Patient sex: M
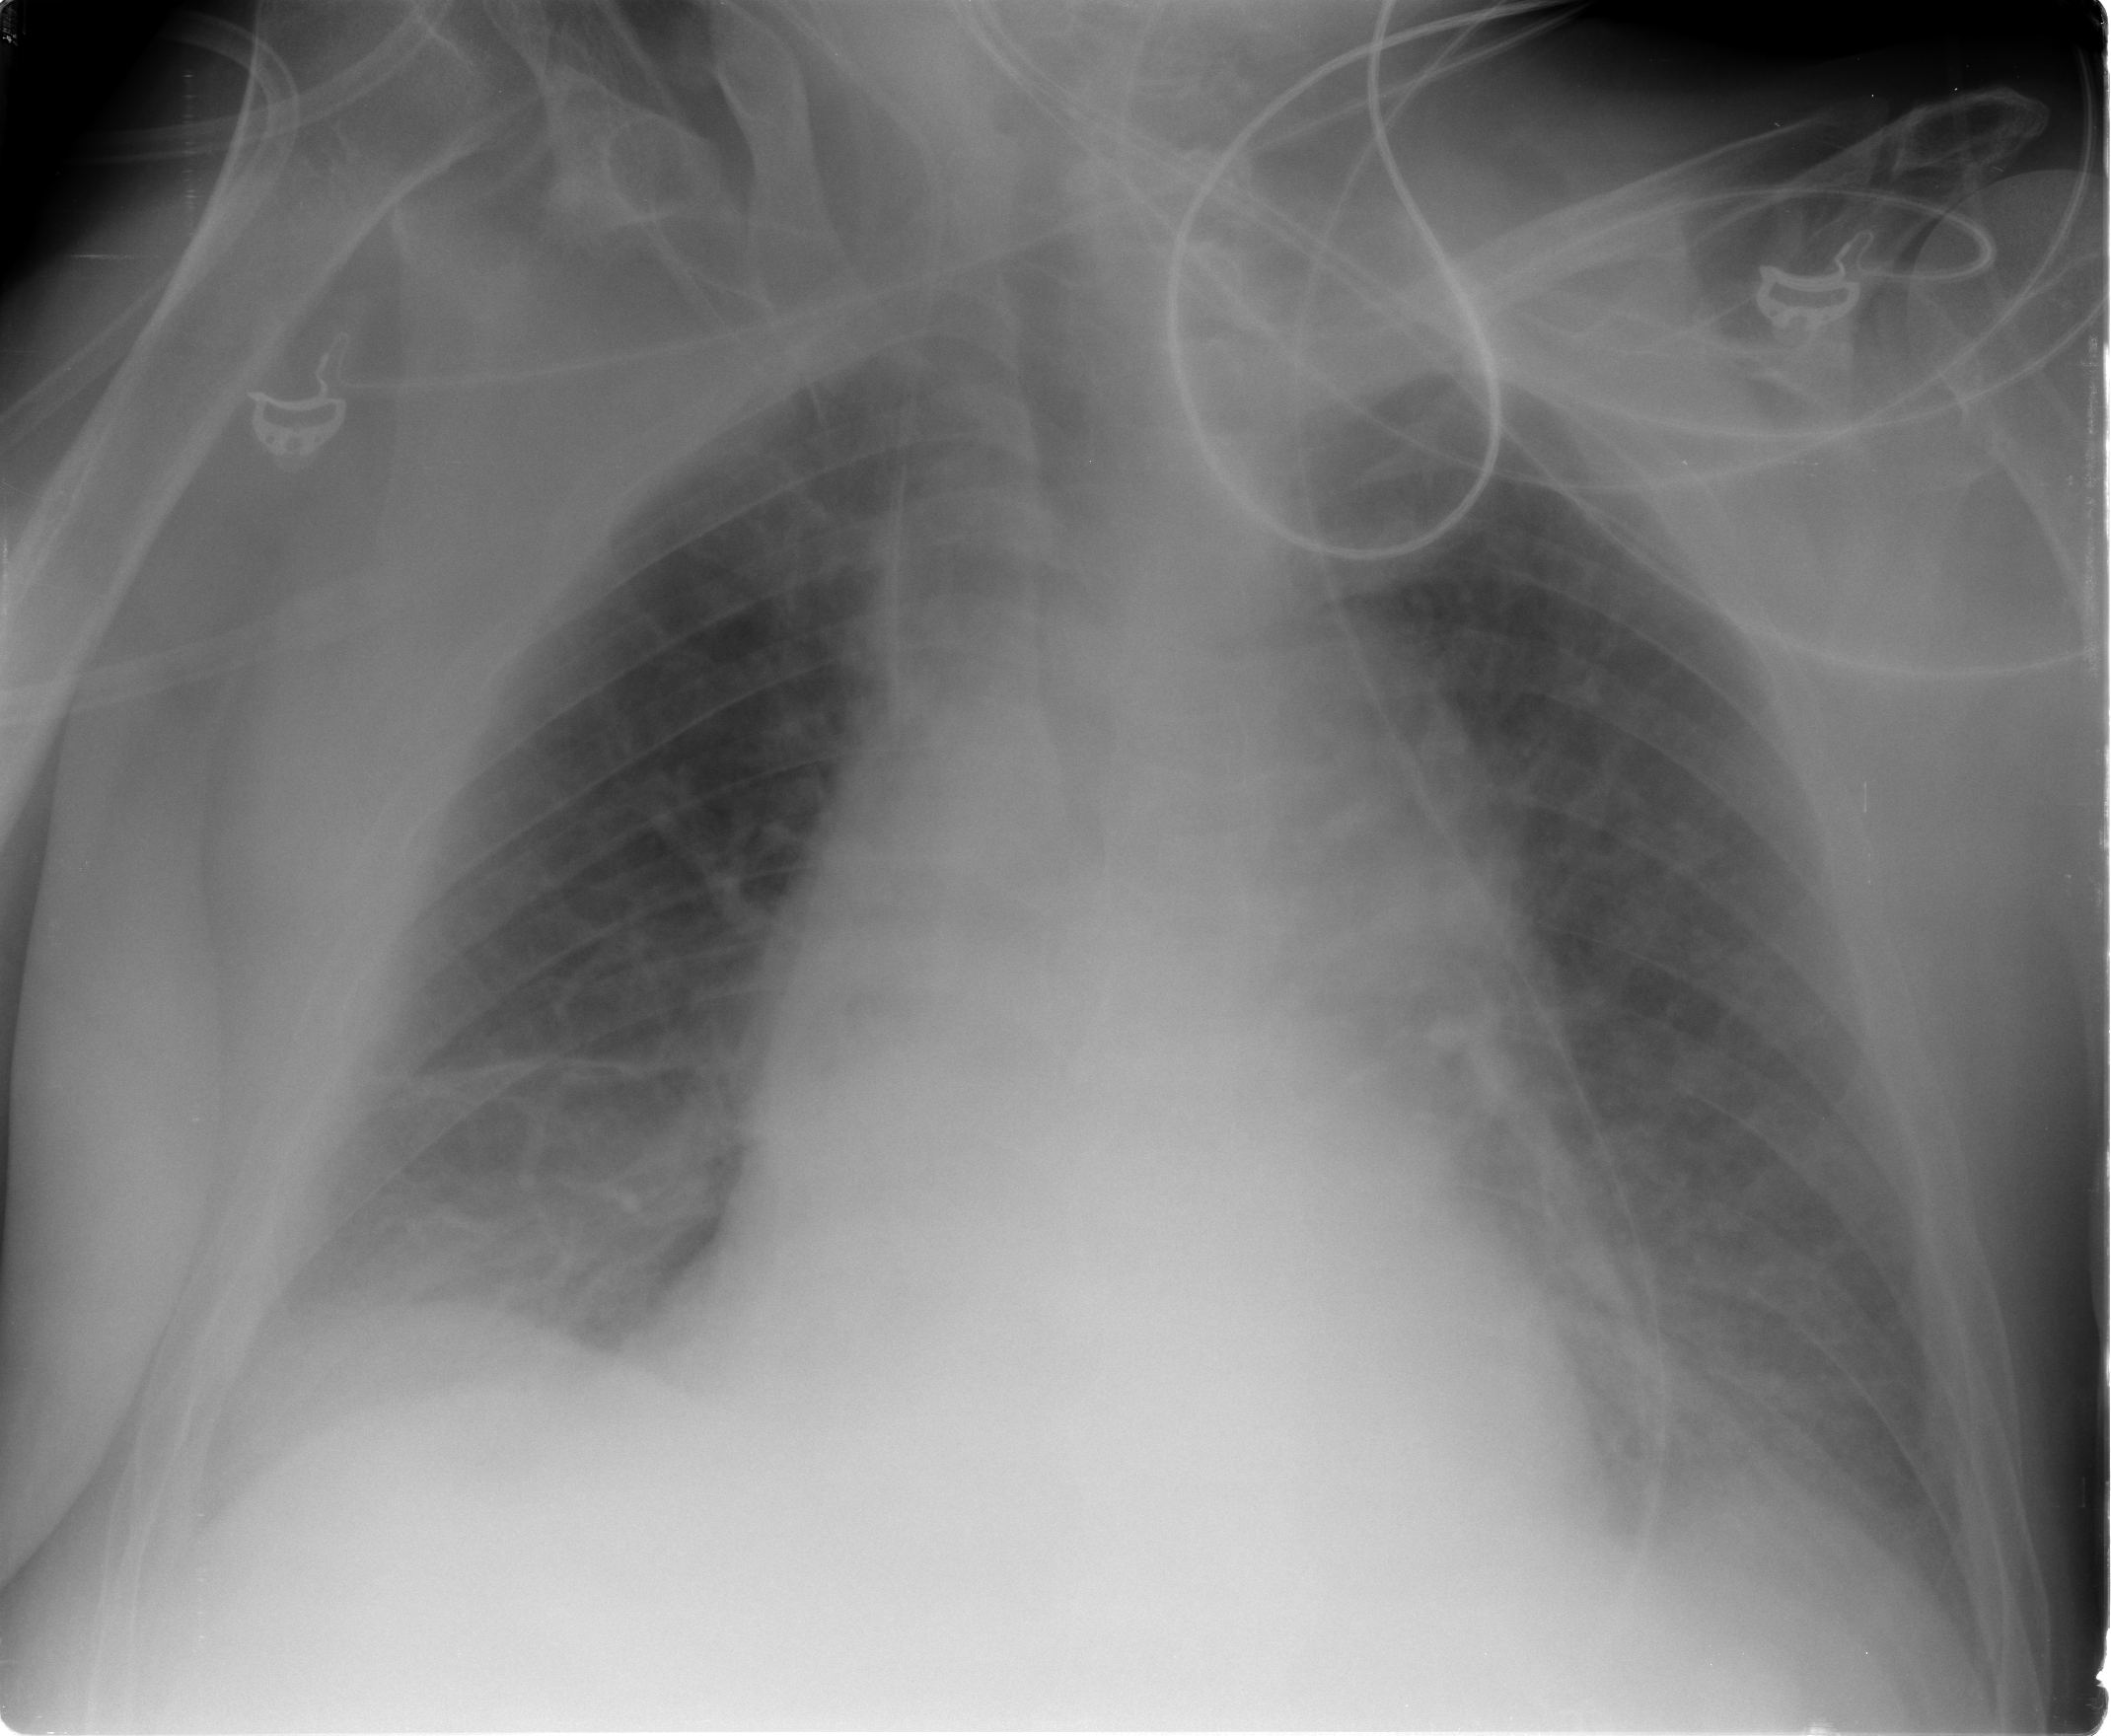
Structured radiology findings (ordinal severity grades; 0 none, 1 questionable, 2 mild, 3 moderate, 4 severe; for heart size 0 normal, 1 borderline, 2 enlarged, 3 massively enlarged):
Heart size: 1
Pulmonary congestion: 3
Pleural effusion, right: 2
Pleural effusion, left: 2
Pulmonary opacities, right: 2
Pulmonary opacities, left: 2
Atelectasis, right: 2
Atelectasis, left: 2